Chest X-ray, AP view. Patient: 67 years old, sex M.
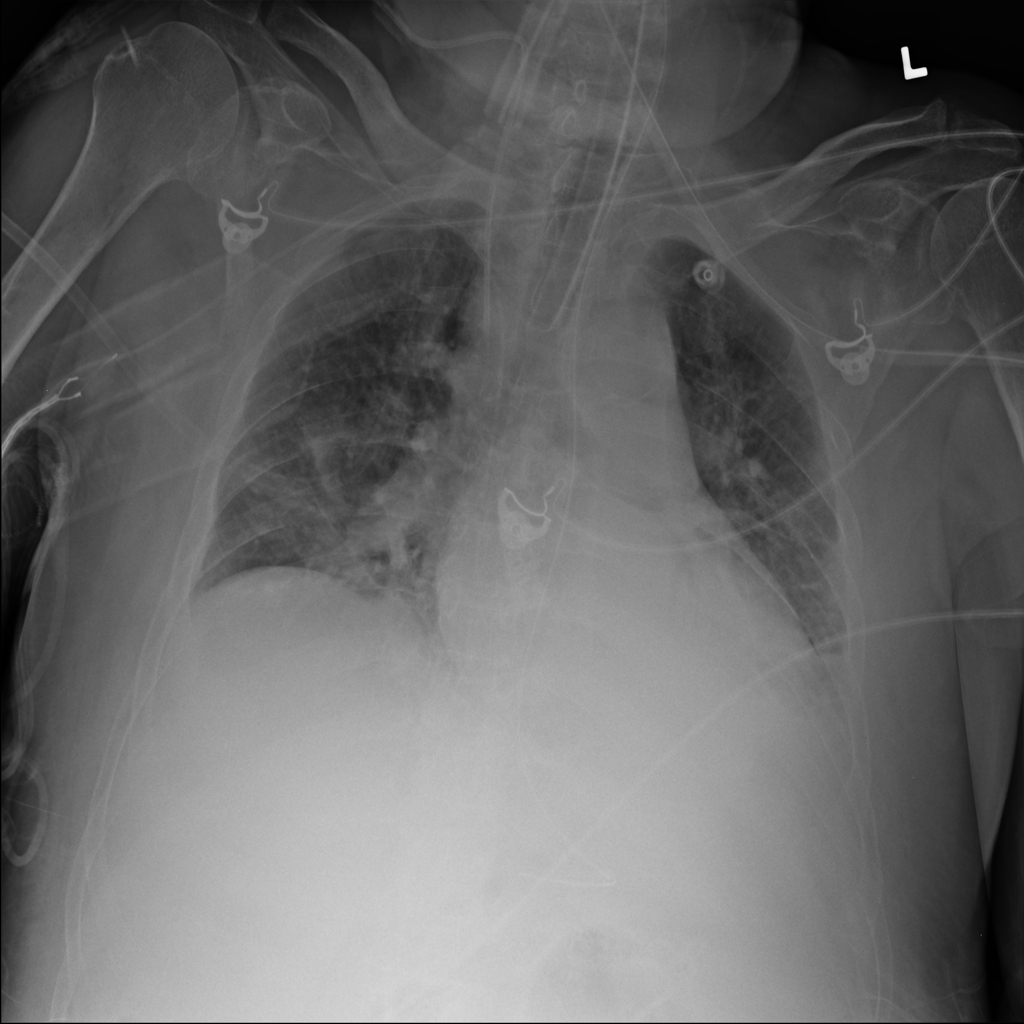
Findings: Consolidation, Infiltration